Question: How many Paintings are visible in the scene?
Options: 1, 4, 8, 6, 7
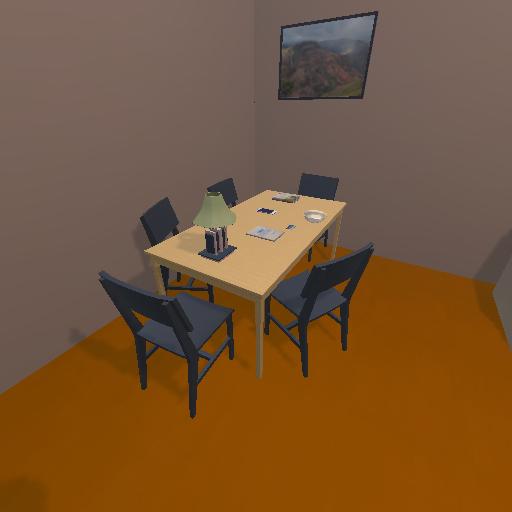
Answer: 1